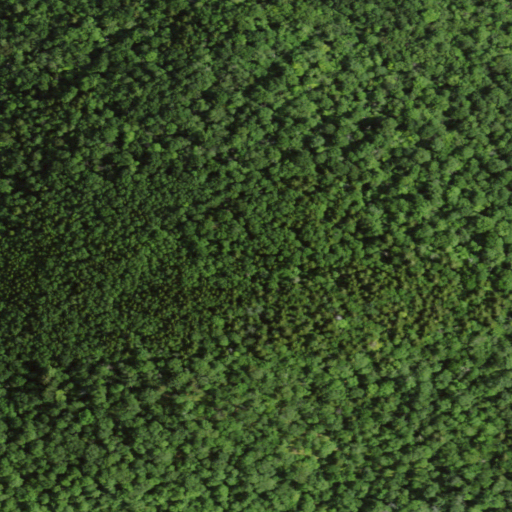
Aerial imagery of mountain in New York named Cedar Mountain containing deciduous forest, mixed forest, evergreen forest, and shrub